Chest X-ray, PA view. Patient: 25 years old, sex F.
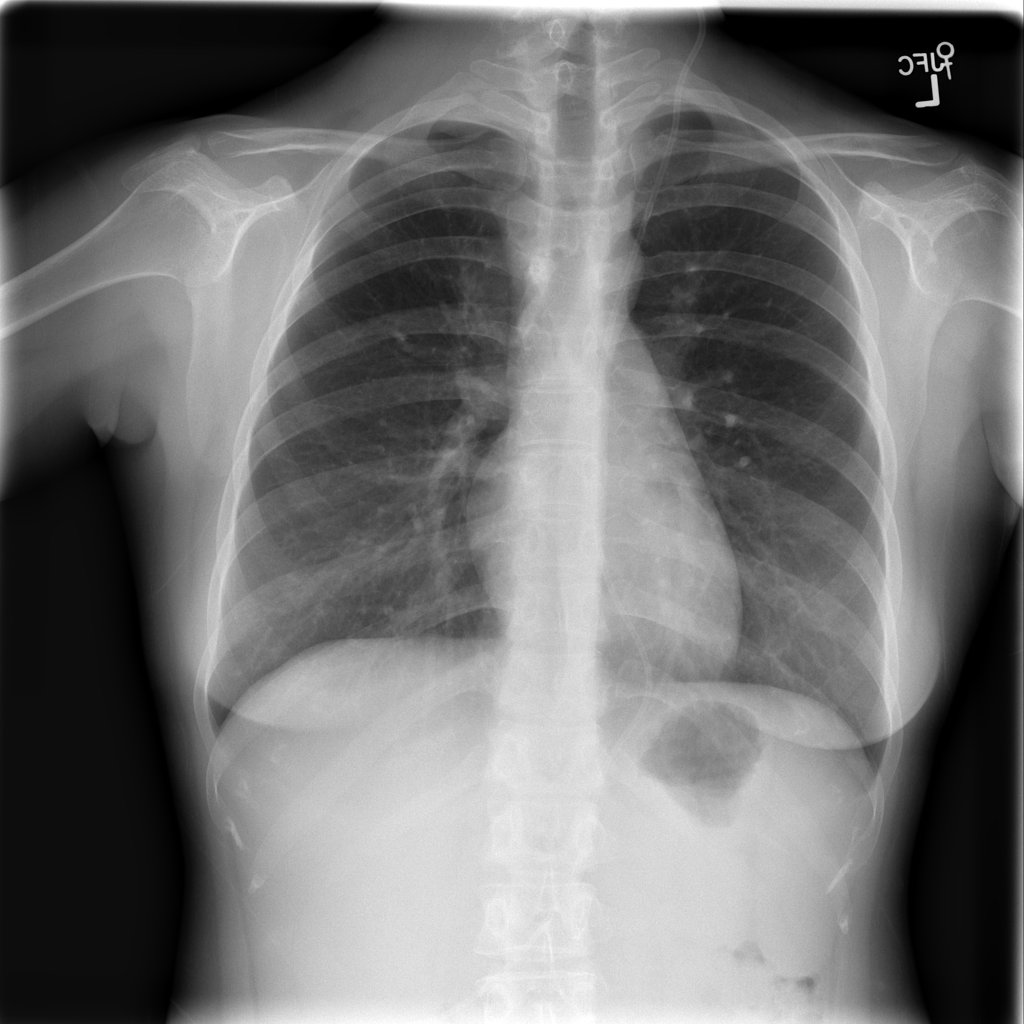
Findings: No Finding